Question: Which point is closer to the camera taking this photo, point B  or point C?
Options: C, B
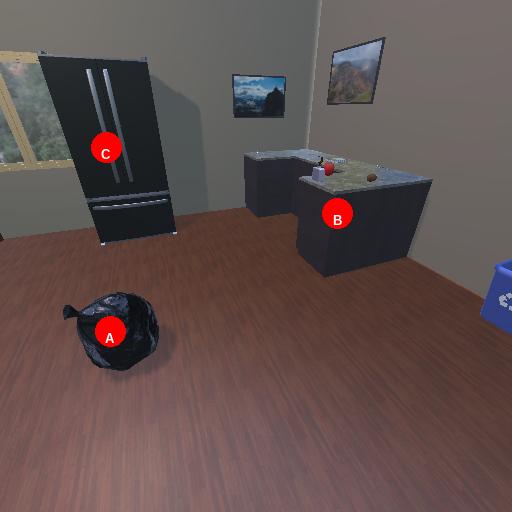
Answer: C